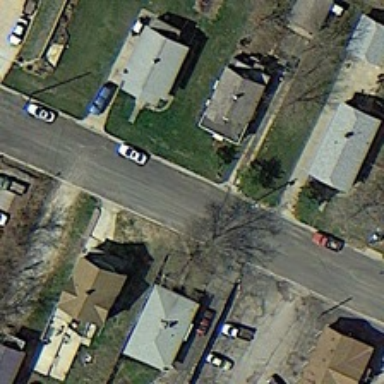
Some buildings and several green trees are in a medium residential area .